Field crop: maize
Growth stage: 2
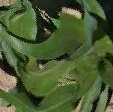
Species: maize